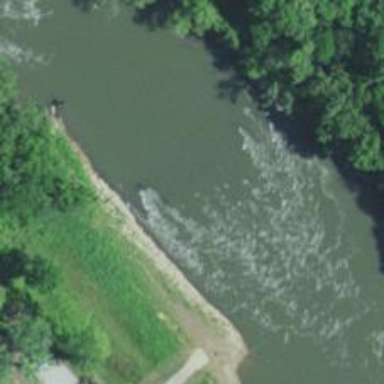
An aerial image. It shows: Weir in waterway.